Question: I am use pyqt5 to draw a simple chart and need to add custom axis, but when i add axis , the chart not show it, and when hovered signal emit, i need to show corresponding point , but it also not showing, it need to click to show.
'''
class Demo(QChartView):
def __init__(self):
super().__init__()
self.chart = QChart()
self.setChart(self.chart)
self.setRenderHint(QPainter.Antialiasing)
axis_x = QValueAxis()
axis_x.setTickCount(10)
axis_x.setTitleText('x')
self.chart.addAxis(axis_x, Qt.AlignBottom)
axis_y= QValueAxis()
axis_y.setLinePenColor(Qt.red)
self.chart.addAxis(axis_y, Qt.AlignLeft)
series = QLineSeries()
series.setPointsVisible(True)
series.hovered.connect(self.show_tool_tip)
series << QPointF(1, 5) << QPointF(3.5, 18) << QPointF(4.8, 7.5) << QPointF(10, 2.5)
series.attachAxis(axis_x)
series.attachAxis(axis_y)
self.chart.addSeries(series)
self.value_label = QLabel(self)
def show_tool_tip(self, pt, state):
pos = self.chart.mapToPosition(pt)
if state:
self.value_label.move(int(pos.x()), int(pos.y()))
self.value_label.setText(f'{pt}')
self.value_label.show()
else:
self.value_label.hide()
'''

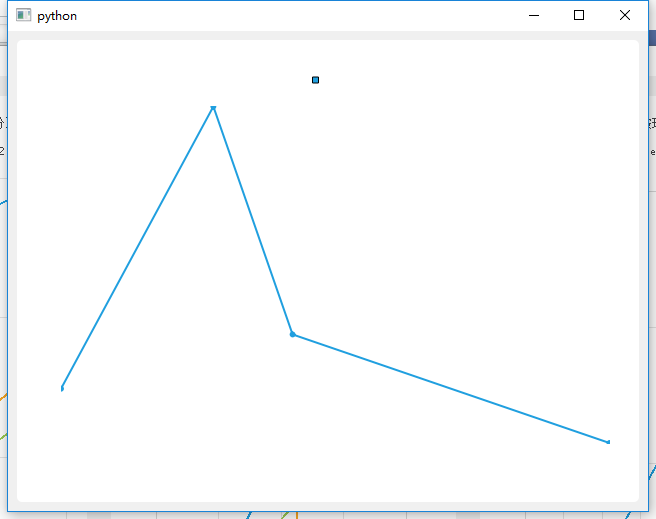
Answer: ## 1. Add custom axis:
If you run your code in a console/CMD you will get the following command:
'''
Series not in the chart. Please addSeries to chart first.
Series not in the chart. Please addSeries to chart first.
'''
That clearly indicates that you must first add the series to the QChart and then add the axes:
'''
self.chart.addSeries(series) # first add the series
series.attachAxis(axis_x)
series.attachAxis(axis_y)
'''
---
## 2. Show the QLabel at the corresponding point:
The problem is that since the line is so thin, the mouse goes out and enters making the hovered be emitted at every moment, making it appear to be hidden from our eyes.